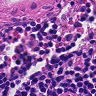
Metastatic tissue present: no